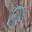
Label: 2